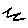
Label: zigzag